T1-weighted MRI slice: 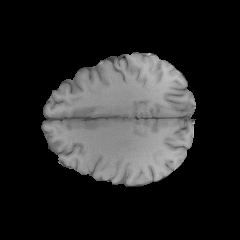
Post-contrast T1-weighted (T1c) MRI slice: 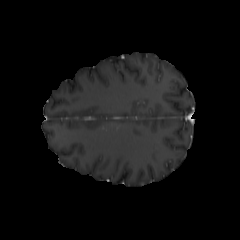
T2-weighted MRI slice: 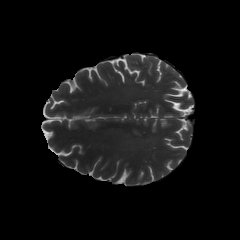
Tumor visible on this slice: no